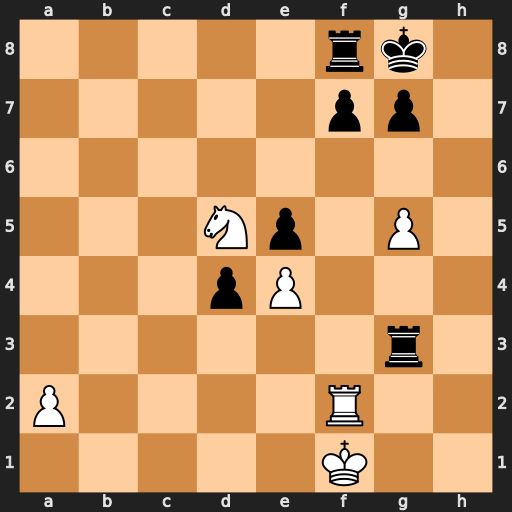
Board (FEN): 5rk1/5pp1/8/3Np1P1/3pP3/6r1/P4R2/5K2
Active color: w
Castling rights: -
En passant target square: -
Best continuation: Ne7+ Kh7 Rh2+ Rh3 Rxh3#